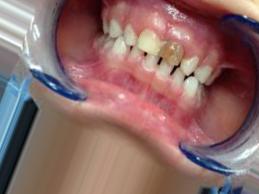
Condition: Tooth Discoloration